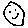
Label: smiley face